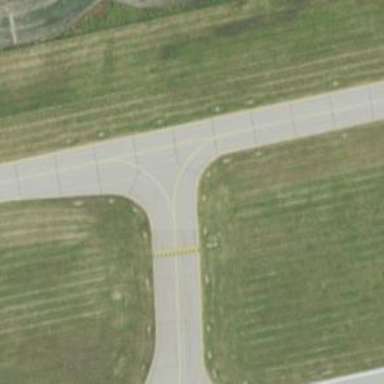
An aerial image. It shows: Asphalt taxiway at the airport.